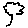
Label: tree